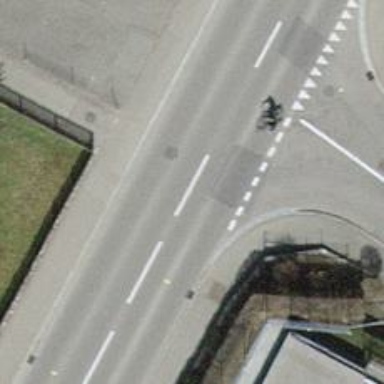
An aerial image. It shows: Secondary road with asphalt surface and sidewalks on both sides. There is cycle track on the right side with asphalt surface.